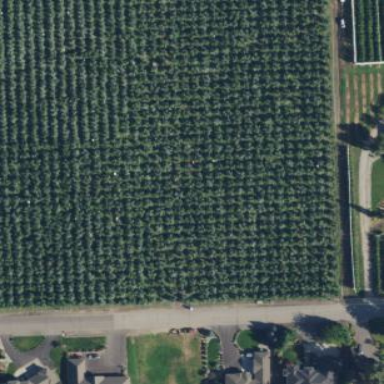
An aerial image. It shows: Orchard.